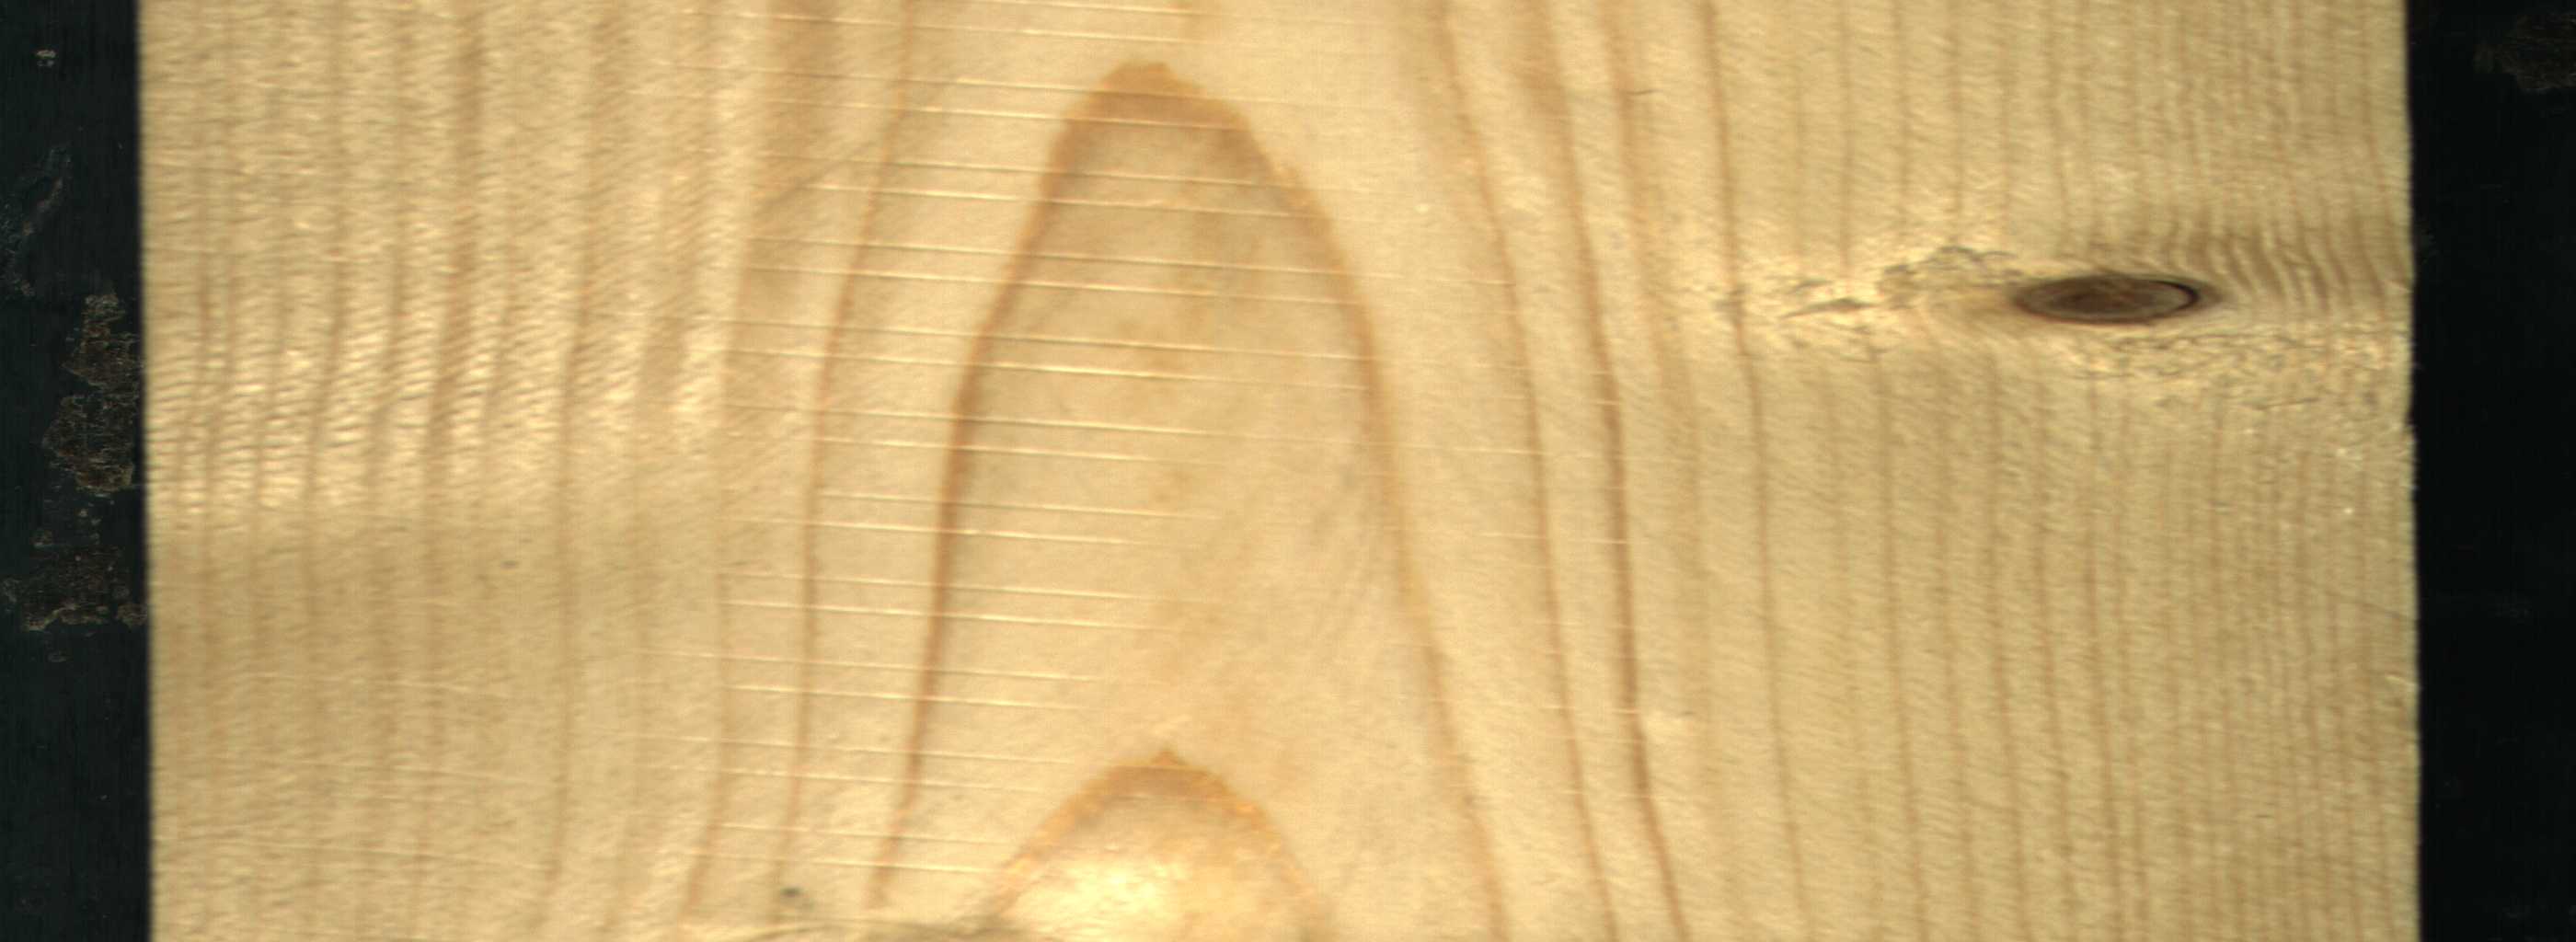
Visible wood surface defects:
Dead_Knot